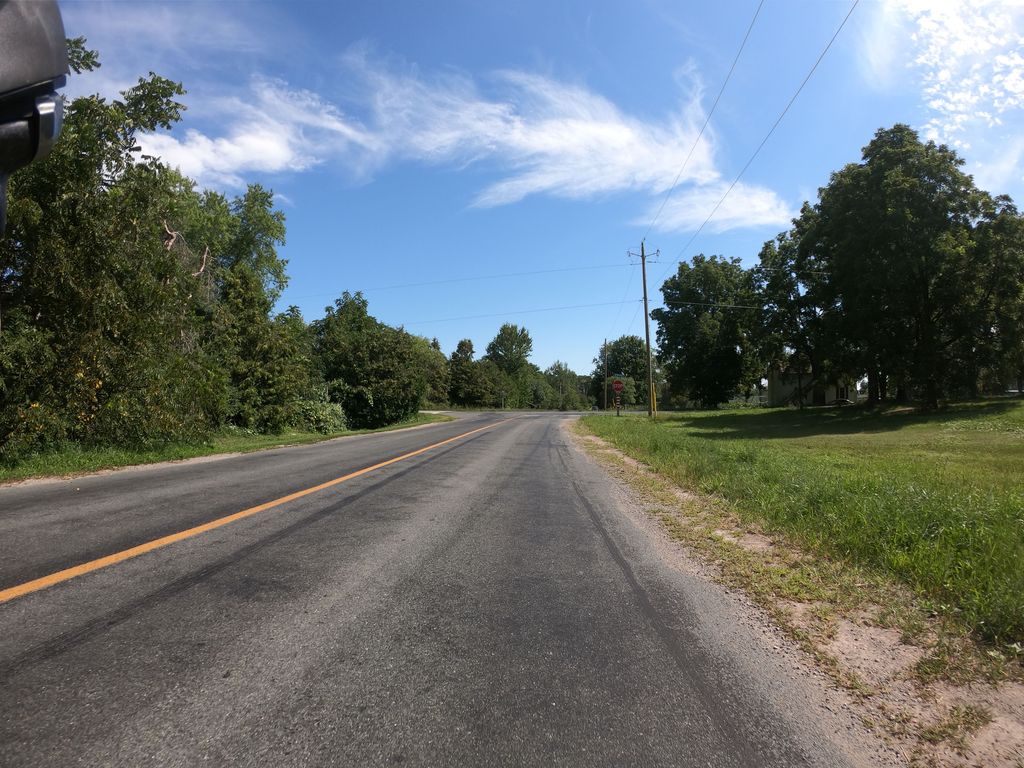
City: kitchener-waterloo